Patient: sex M, age 81
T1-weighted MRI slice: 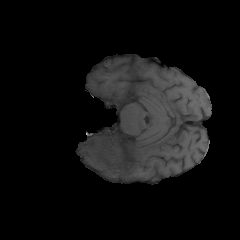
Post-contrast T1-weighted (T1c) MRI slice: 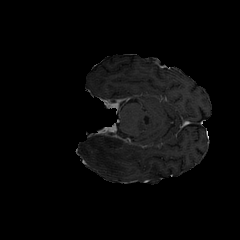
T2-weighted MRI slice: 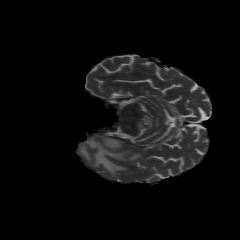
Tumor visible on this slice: yes
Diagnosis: Glioblastoma, IDH-wildtype
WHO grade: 4